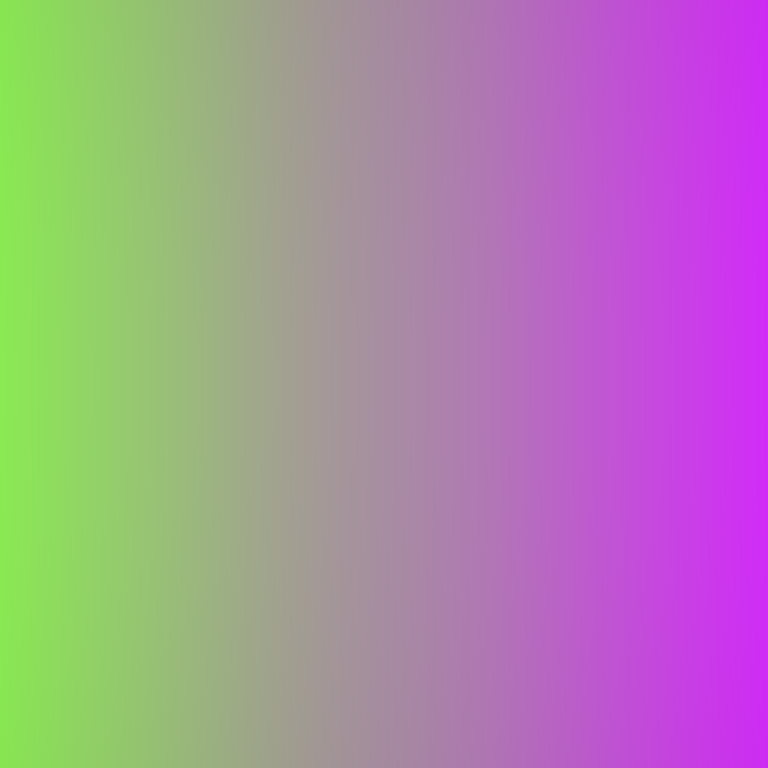
Abstract light effect, smooth gradient from vibrant green to bright magenta, energetic atmosphere, soft blend, no room, no furniture, no objects.